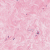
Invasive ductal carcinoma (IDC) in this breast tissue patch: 0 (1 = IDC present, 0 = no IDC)